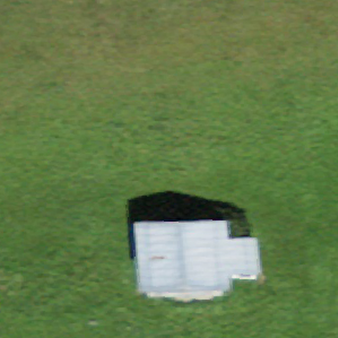
Label: other